Field crop: tomato
Growth stage: 1
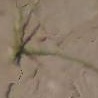
Species: cyperus